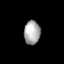
Tissue: lung
Cell type: Myeloid cells
Senescence score: 0.6324
Nuclear area (px): 372
Mean DAPI intensity: 171.661